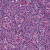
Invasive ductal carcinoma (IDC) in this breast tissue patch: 1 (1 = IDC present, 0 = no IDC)